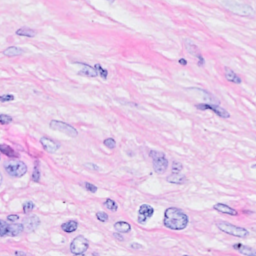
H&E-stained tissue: Breast